Question: we are have next headers when we send post:
'''
POST http://www.autonavigator.ru/dispatcher.pl HTTP/1.1
Host: www.autonavigator.ru
Connection: keep-alive
Content-Length: 55
Origin: http://www.autonavigator.ru
X-Request: JSON
User-Agent: Mozilla/5.0 (Windows NT 6.1; WOW64) AppleWebKit/537.36 (KHTML, like Gecko) Chrome/38.0.2125.104 Safari/537.36
Content-type: application/x-www-form-urlencoded; charset=UTF-8
Accept: application/json
X-Requested-With: XMLHttpRequest
Referer: http://www.autonavigator.ru/my/offer_add/
Accept-Encoding: gzip,deflate
Accept-Language: ru-RU,ru;q=0.8,en-US;q=0.6,en;q=0.4
Cookie: region_id=45; city_id=22; user_name=rora%40gmail.com; user_type=user; user_offer_count=1; user_message_count=0; user_no_confirm=1; session_id=WR9q4d41DgD7biTOOsMzgtXfJm83VFQn; USession=WR9q4d41DgD7biTOOsMzgtXfJm83VFQn; _ym_visorc_5781676=b
class=list&method=make&show_all=1&vehicle=car&type=used
'''
'''
$ch = curl_init('http://www.autonavigator.ru/dispatcher.pl');
curl_setopt($ch, CURLOPT_POST, 1);
curl_setopt ($ch, CURLOPT_USERAGENT, "Mozilla/5.0 (Windows NT 6.1; WOW64) AppleWebKit/537.36 (KHTML, like Gecko) Chrome/38.0.2125.104 Safari/537.36");
$headers = array
(
'Accept: application/json',
'Accept-Language: ru-RU,ru;q=0.8,en-US;q=0.6,en;q=0.4',
'Accept-Encoding: gzip,deflate',
'Accept-Charset: windows-1251,utf-8;q=0.7,*;q=0.7'
);
curl_setopt($ch, CURLOPT_HTTPHEADER,$headers);
curl_setopt($ch, CURLOPT_REFERER, "http://www.autonavigator.ru/my/offer_add/");
curl_setopt($ch, CURLOPT_POSTFIELDS, 'class=list&method=make&show_all=1&vehicle=car&type=used');
$result = curl_exec($ch);
curl_close($ch);
var_dump($result);
'''
<URL>

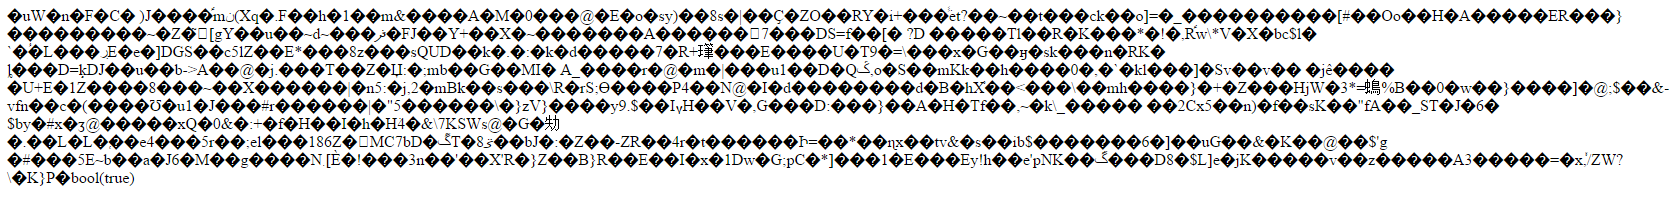
Answer: Most likely like the content is gzipped, so you just need to do:
'''
curl_setopt($ch,CURLOPT_ENCODING , "gzip");
'''